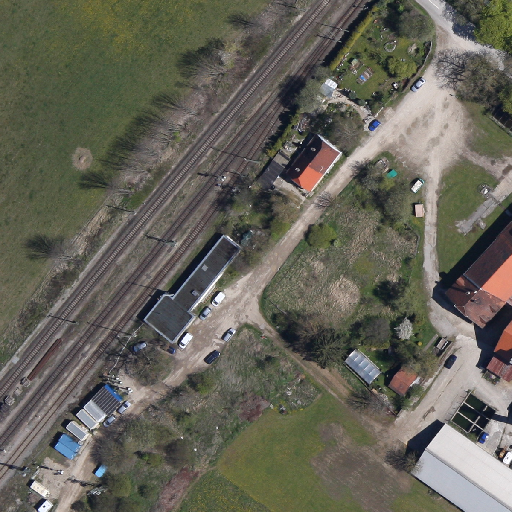
Referring expression: paved road along with tree